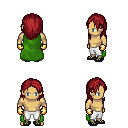
a pixel art fantasy rpg character, male body template, human, tanned skin, green cape, white pants, brunette long hairstyle, gold gloves, ghillies, four views (front, back, left, right), 2x2 character sprite sheet, small pixel art, hard edges, no anti-aliasing